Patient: sex M, age 37
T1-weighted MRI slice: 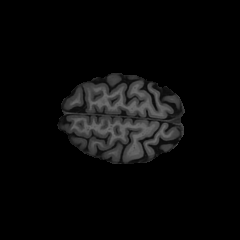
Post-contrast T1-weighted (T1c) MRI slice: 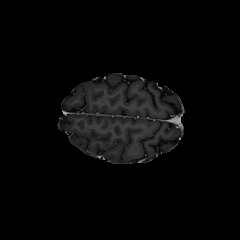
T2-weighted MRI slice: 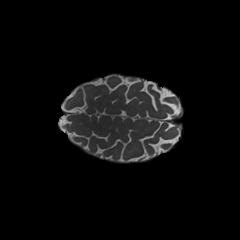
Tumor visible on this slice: no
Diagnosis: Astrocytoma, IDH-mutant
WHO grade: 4